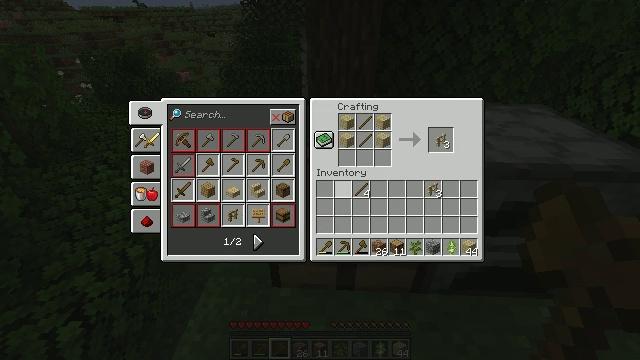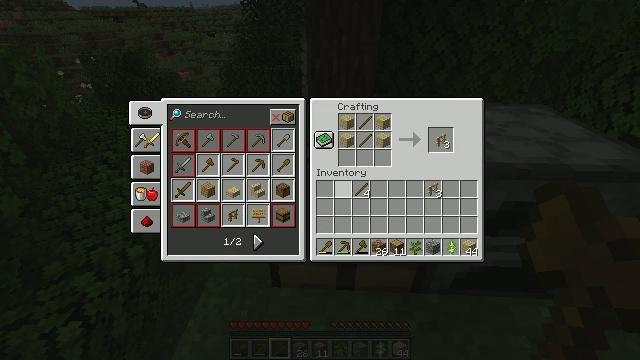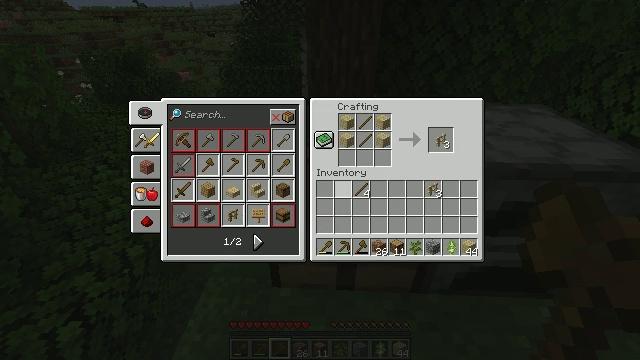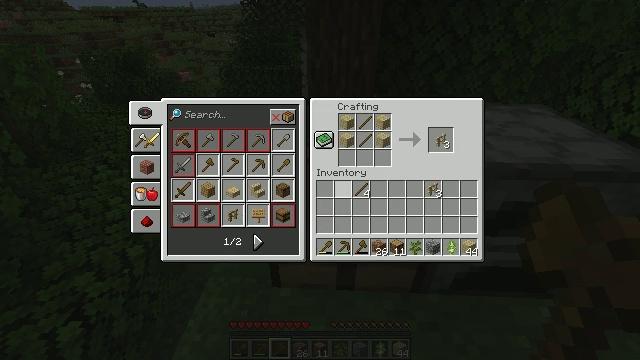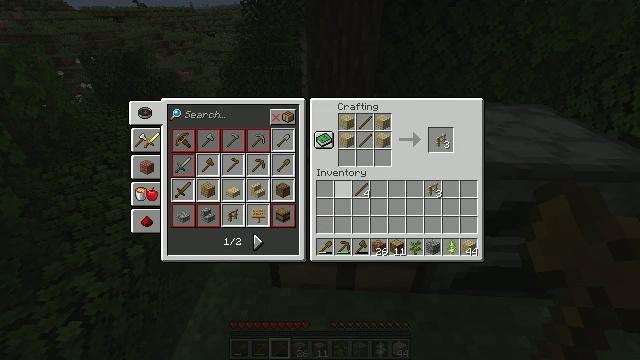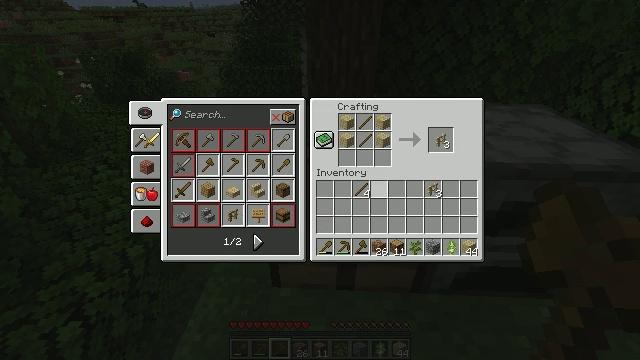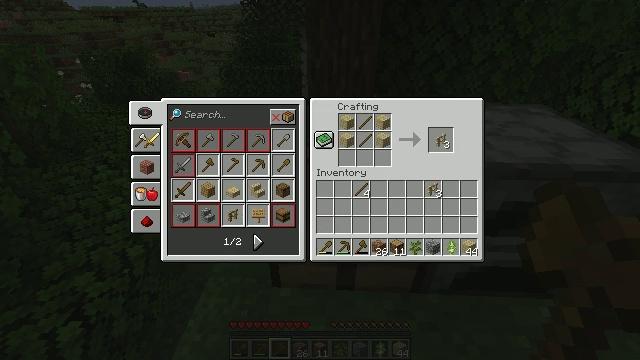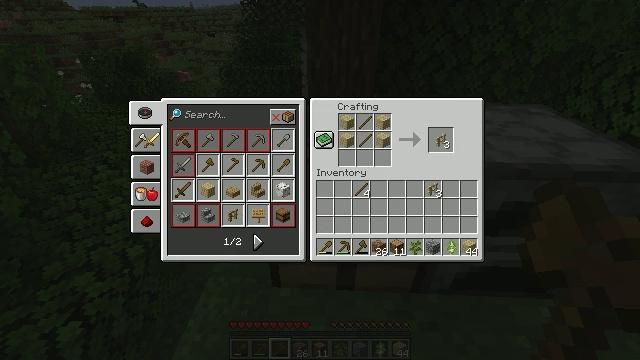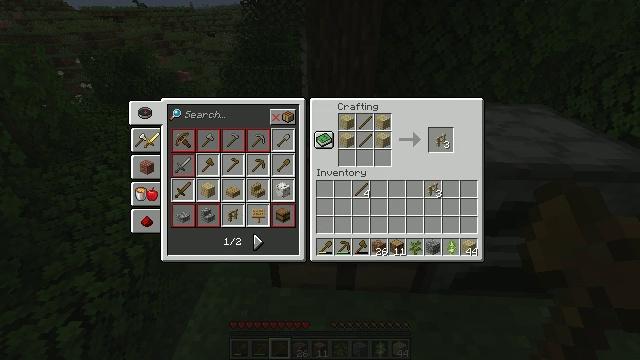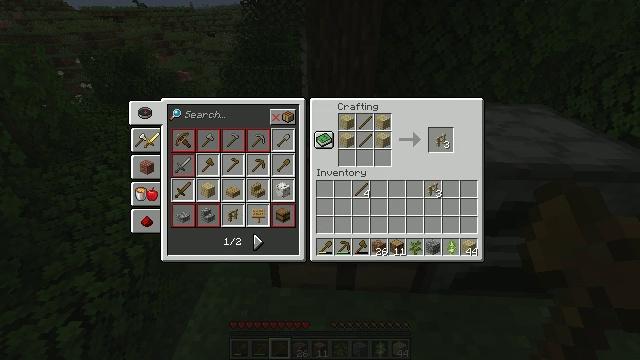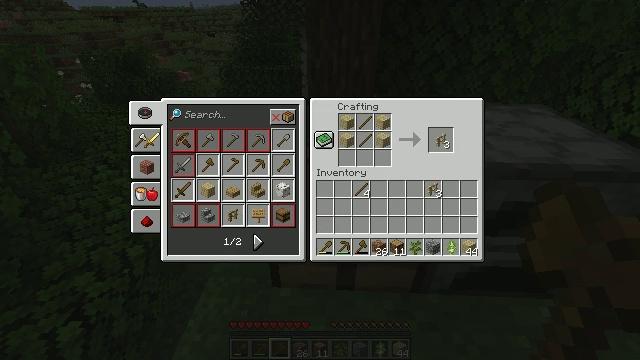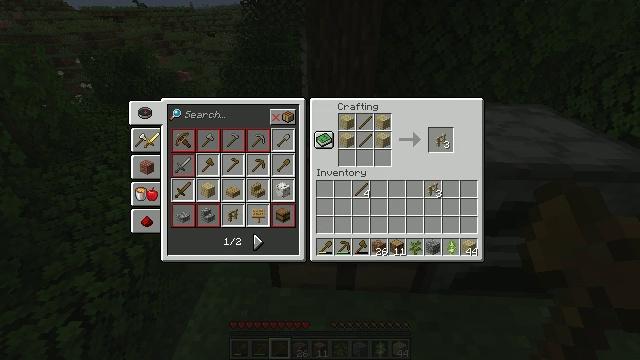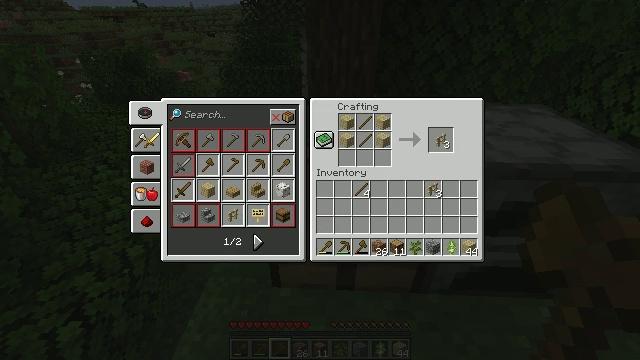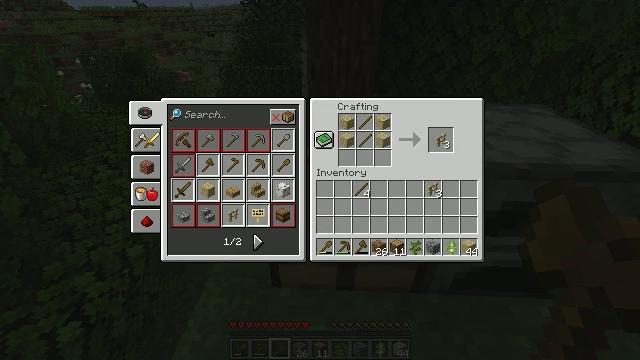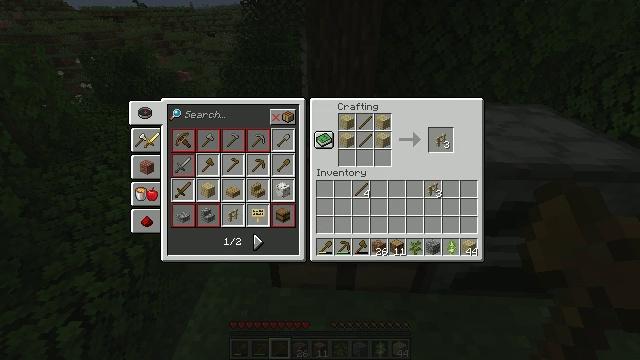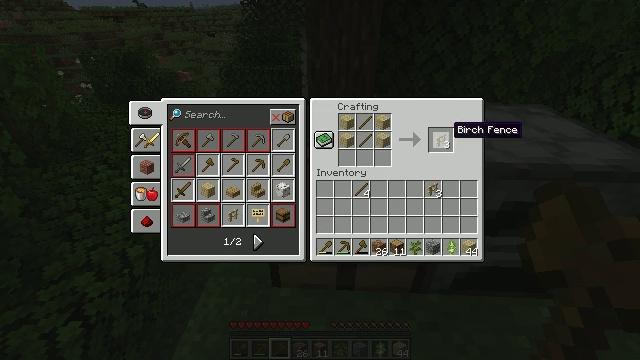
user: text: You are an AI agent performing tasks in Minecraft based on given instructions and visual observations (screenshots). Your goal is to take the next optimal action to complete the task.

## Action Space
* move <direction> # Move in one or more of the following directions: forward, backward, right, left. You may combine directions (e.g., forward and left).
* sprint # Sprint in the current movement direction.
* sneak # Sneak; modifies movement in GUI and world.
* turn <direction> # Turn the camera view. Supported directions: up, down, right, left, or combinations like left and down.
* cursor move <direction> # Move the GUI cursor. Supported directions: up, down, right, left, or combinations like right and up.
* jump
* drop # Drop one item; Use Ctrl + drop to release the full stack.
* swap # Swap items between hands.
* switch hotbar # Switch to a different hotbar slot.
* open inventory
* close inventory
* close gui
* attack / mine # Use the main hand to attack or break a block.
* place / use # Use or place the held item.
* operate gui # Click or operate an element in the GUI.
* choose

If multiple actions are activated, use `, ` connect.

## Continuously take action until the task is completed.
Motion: motion action
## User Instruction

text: To obtain a birch fence, use birch planks and sticks on the crafting table.
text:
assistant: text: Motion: no_op
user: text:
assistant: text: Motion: no_op
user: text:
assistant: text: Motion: no_op
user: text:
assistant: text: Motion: no_op
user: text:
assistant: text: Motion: cursor move right and up
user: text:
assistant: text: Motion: cursor move right and up
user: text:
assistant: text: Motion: cursor move right and up
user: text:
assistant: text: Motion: no_op
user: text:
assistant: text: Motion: no_op
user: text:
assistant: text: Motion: no_op
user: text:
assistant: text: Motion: no_op
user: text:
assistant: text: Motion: no_op
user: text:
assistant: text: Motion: cursor move up
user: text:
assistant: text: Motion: cursor move up
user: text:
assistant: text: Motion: no_op
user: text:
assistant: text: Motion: no_op
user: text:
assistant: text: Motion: no_op
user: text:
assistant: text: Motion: no_op
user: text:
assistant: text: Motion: no_op
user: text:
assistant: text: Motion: no_op
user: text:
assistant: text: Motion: choose
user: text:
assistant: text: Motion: choose
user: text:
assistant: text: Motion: choose
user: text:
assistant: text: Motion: choose
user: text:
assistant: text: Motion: no_op
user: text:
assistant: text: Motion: no_op